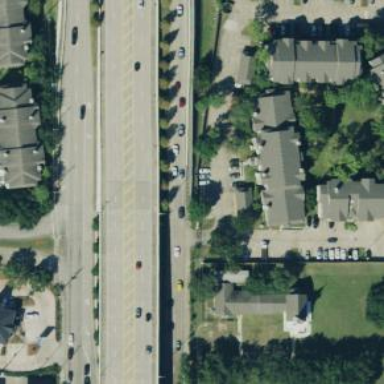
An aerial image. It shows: Primary link highway with frontage road.